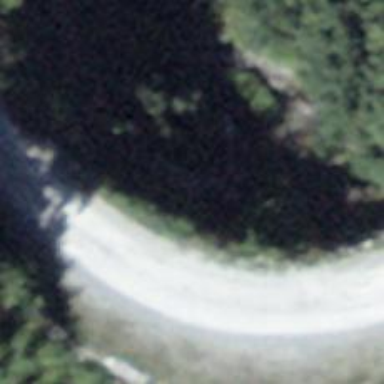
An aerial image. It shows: Culvert tunnel.